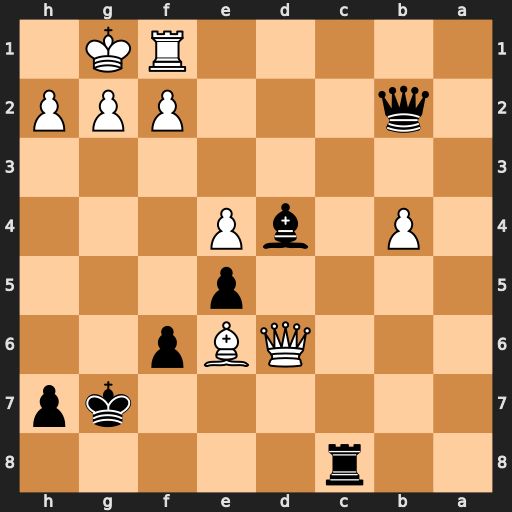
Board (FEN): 2r5/6kp/3QBp2/4p3/1P1bP3/8/1q3PPP/5RK1
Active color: b
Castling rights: -
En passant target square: -
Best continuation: Qxf2+ Kh1 Qxf1#